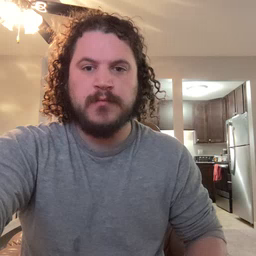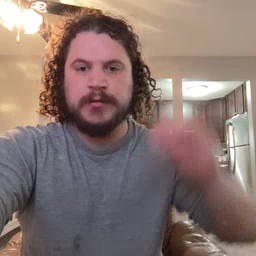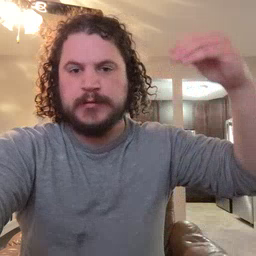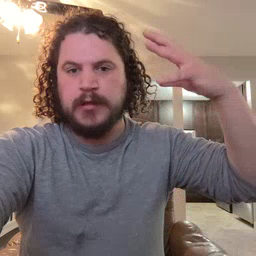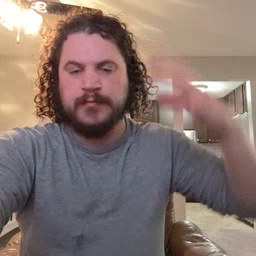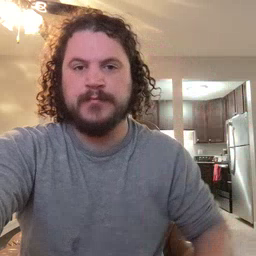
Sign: sun